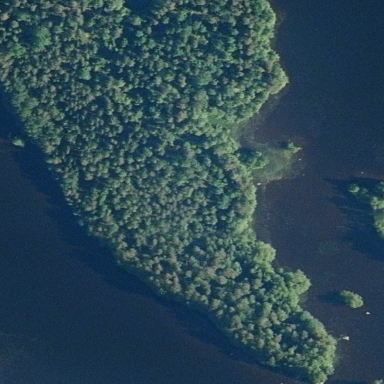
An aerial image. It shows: Islet.